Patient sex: M
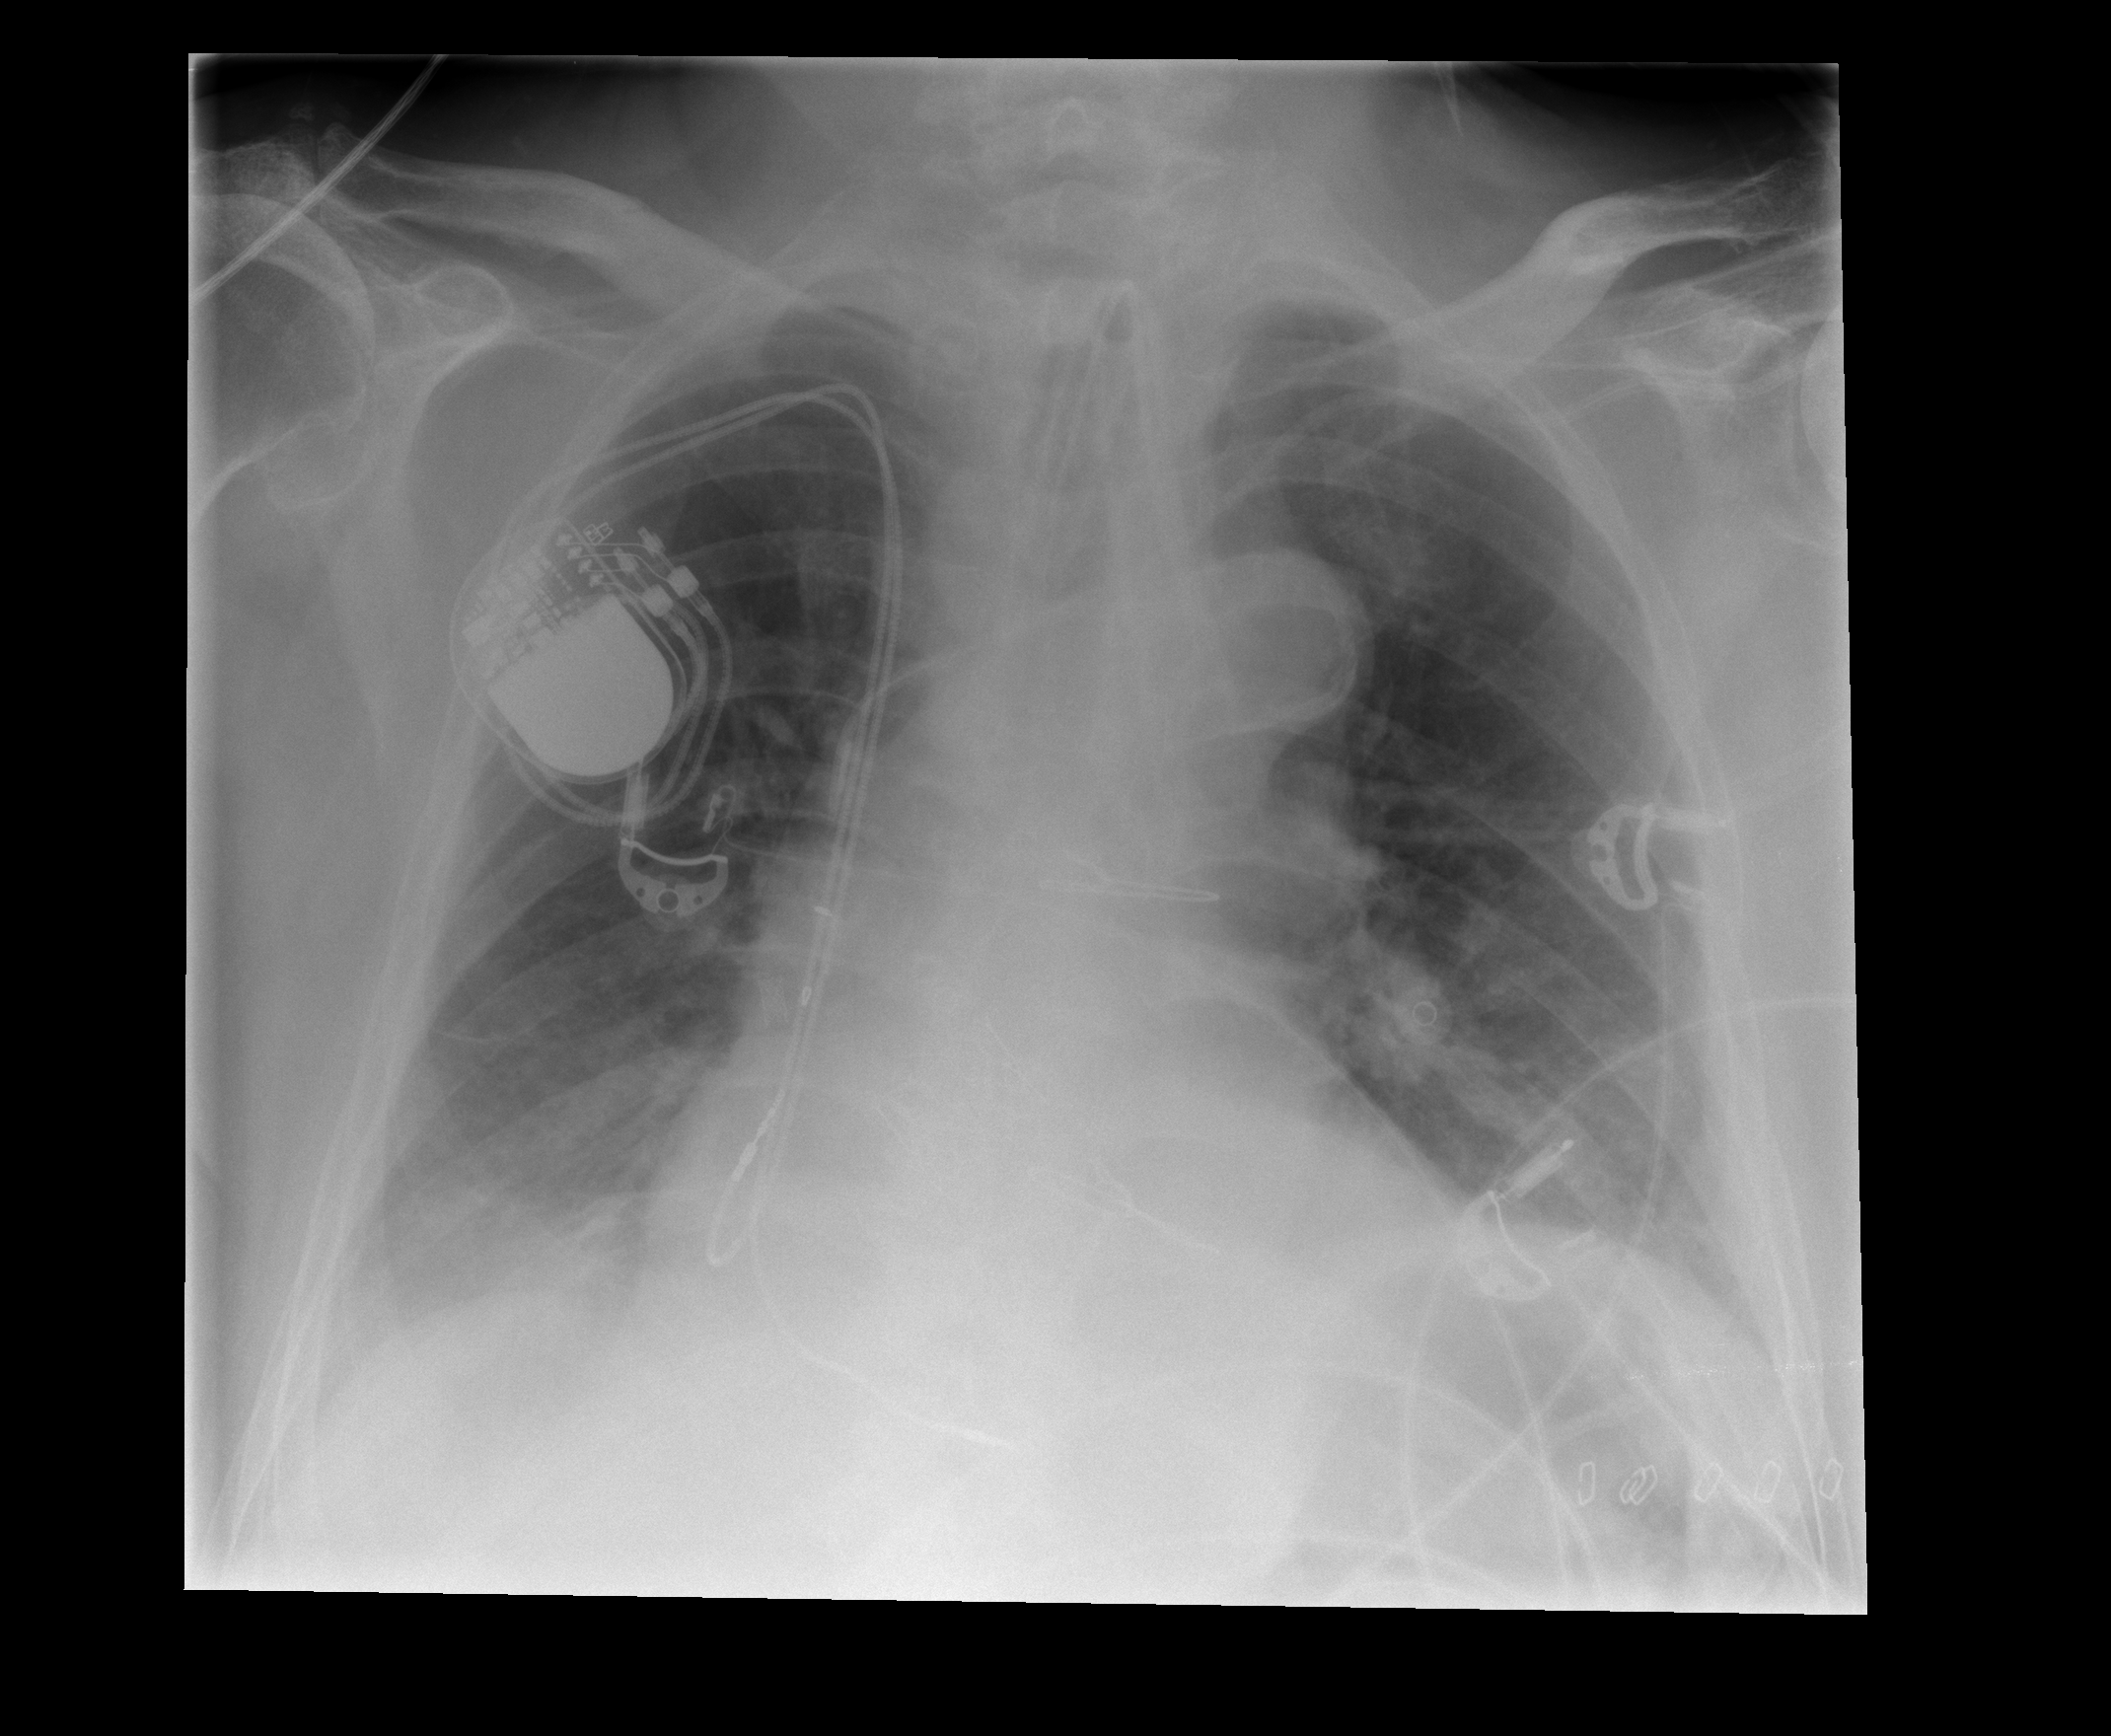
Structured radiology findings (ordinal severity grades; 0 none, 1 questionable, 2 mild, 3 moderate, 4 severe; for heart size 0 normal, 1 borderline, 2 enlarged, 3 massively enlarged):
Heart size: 2
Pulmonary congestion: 1
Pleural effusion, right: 0
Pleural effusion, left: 0
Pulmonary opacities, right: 0
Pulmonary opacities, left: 1
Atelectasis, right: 2
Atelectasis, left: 2